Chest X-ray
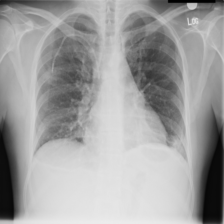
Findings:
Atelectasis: negative
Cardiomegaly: positive
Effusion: positive
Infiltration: negative
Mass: negative
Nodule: negative
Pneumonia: negative
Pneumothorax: negative
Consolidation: negative
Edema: negative
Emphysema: negative
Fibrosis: negative
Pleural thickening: negative
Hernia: negative